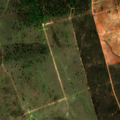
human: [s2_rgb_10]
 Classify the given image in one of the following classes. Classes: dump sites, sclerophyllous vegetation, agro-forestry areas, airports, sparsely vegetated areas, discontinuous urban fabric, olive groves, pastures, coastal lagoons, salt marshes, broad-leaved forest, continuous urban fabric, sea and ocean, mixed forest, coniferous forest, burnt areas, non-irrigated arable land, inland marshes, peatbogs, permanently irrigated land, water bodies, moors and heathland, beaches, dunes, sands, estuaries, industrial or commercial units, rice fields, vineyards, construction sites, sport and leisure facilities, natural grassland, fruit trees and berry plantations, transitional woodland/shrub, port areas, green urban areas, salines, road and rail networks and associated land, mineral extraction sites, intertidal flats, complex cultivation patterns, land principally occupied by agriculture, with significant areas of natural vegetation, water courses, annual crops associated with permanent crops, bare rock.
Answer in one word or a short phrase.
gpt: non-irrigated arable land, agro-forestry areas, transitional woodland/shrub